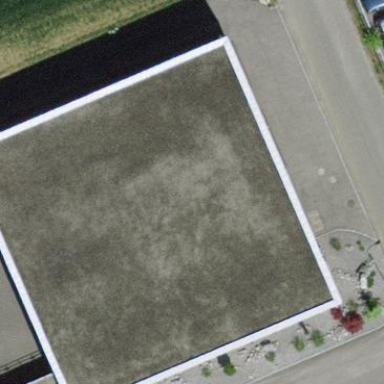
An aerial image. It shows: Industrial building.